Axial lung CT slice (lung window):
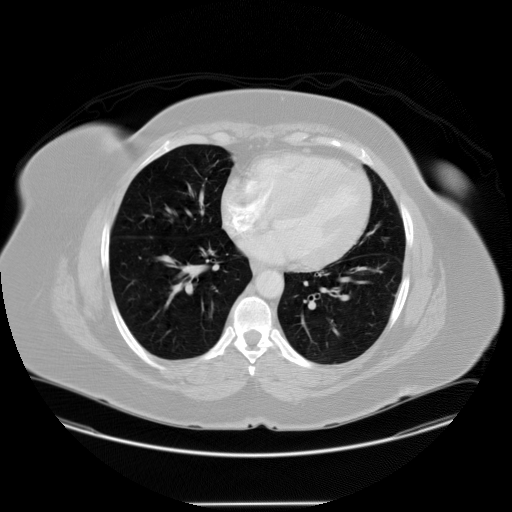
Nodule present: no